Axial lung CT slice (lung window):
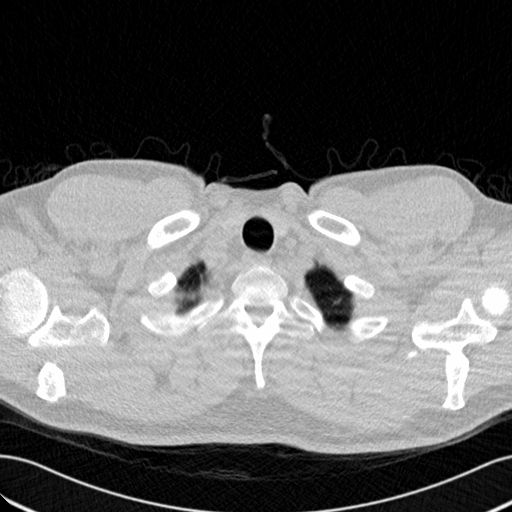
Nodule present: no